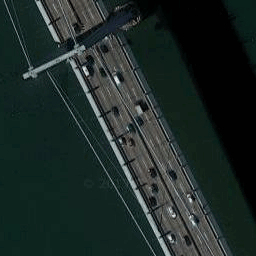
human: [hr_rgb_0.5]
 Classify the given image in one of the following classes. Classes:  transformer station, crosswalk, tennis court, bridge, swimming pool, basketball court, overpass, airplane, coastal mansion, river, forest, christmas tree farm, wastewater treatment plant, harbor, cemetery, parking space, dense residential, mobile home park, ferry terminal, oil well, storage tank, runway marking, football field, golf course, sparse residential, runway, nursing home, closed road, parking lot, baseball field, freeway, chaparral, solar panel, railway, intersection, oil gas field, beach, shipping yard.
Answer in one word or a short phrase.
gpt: bridge